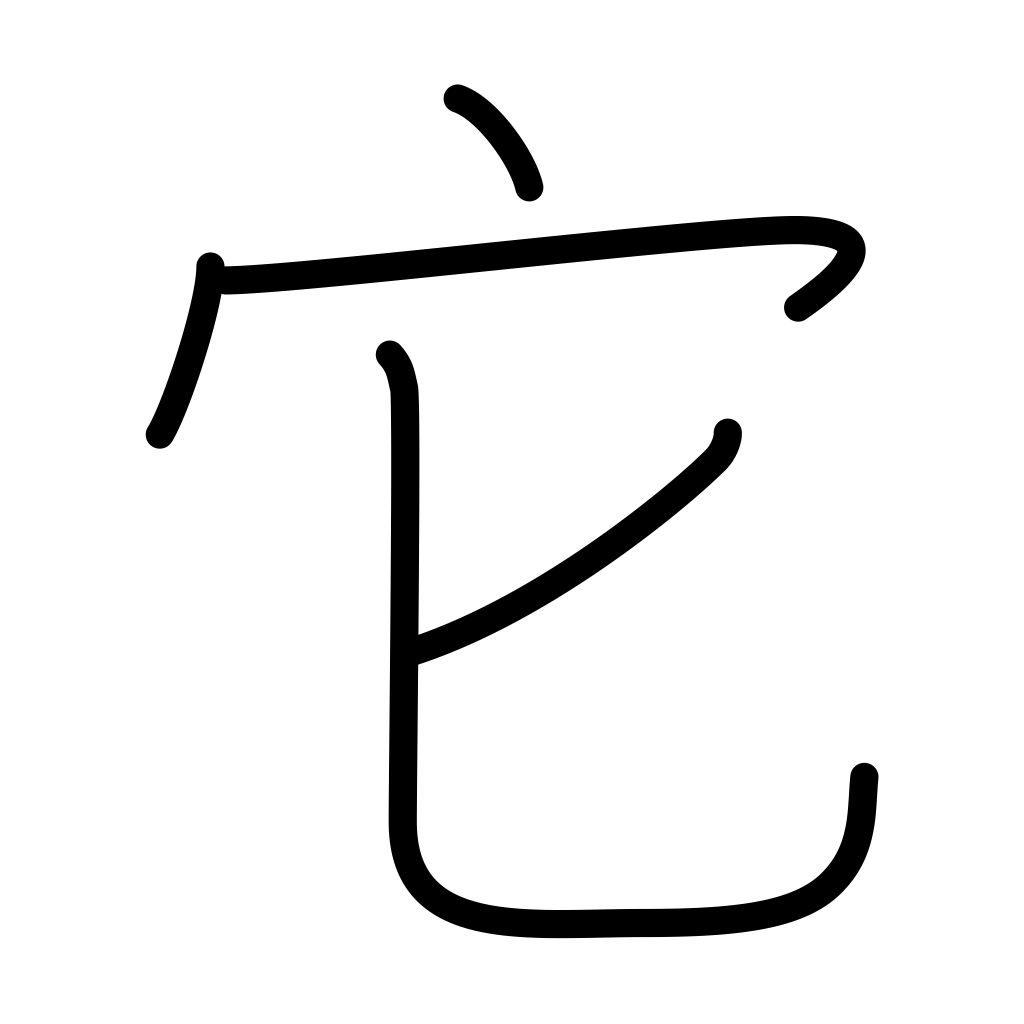
Meaning: other